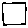
Label: square